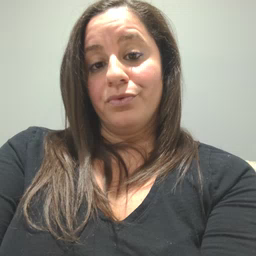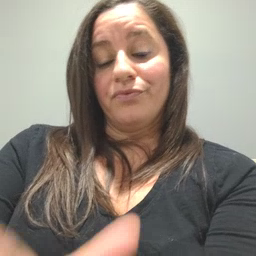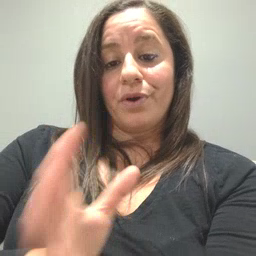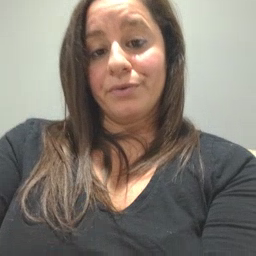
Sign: fine